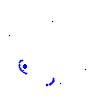
Particle: kaon